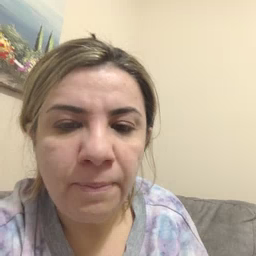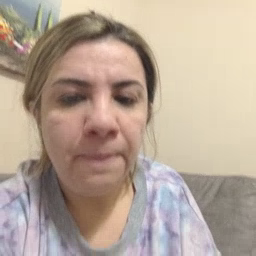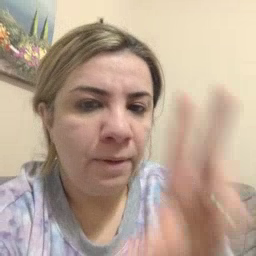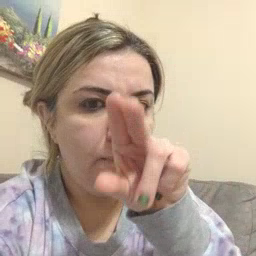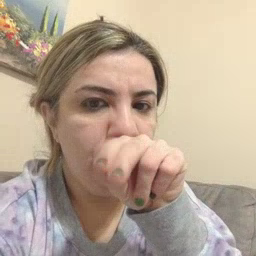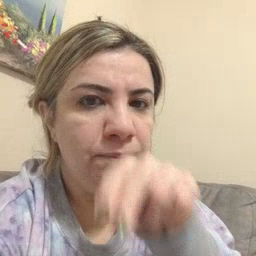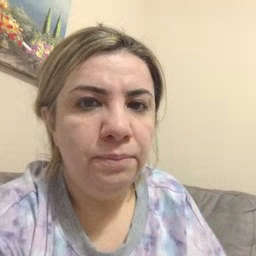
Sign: duck